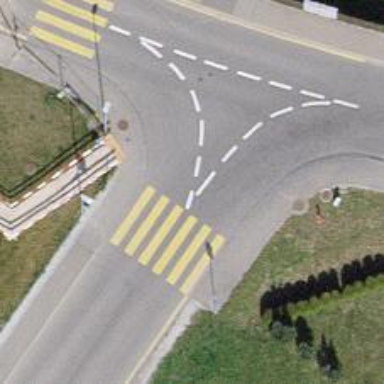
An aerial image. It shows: Zebra crossing on the road.